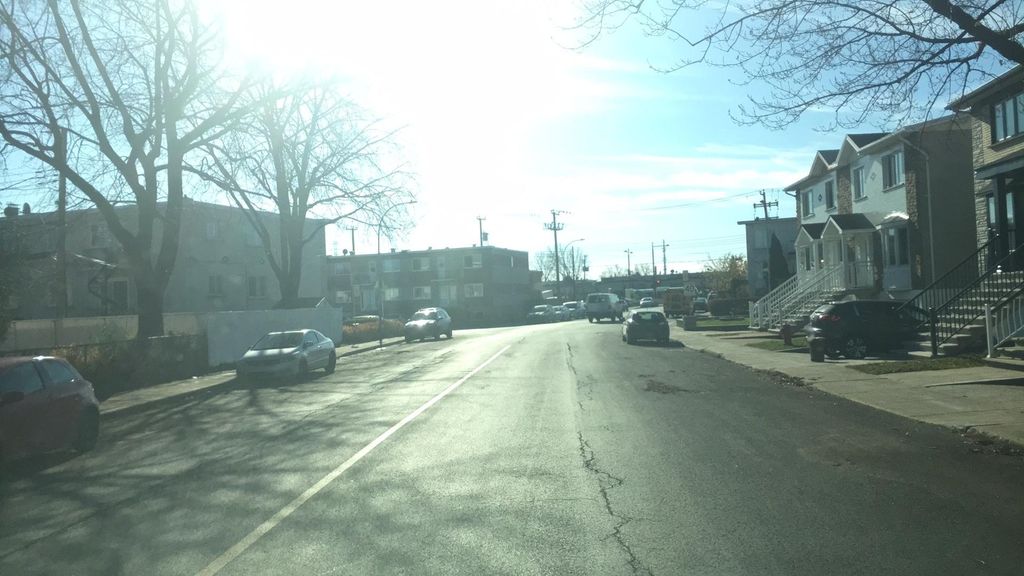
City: montreal